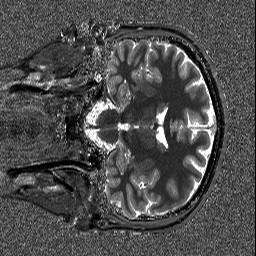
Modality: T1map
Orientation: coronal
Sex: male